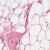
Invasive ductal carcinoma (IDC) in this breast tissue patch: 0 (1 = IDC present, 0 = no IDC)